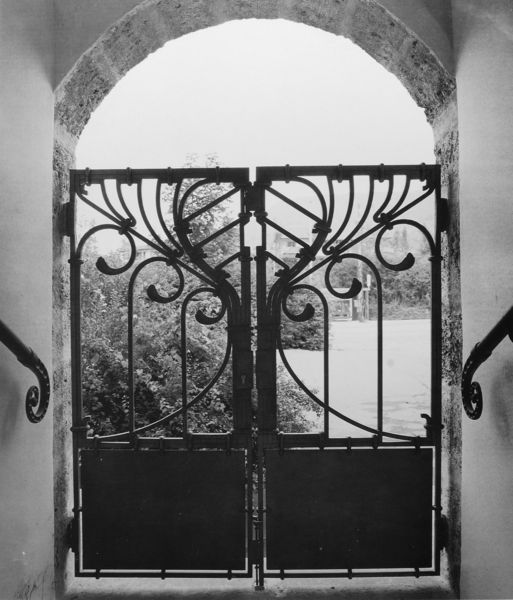
Titel: Pfullinger Hallen (Detail: Tor)
Künstler: Theodor Fischer
Standort: Pfullingen
Institution: Pfullinger Hallen
Schlagwörter: baum, flügel, himmel, laub, weiß, bäume, fluss, landschaft, blumen, geschwungen, hell, licht, schwarz, strasse, tür, ausblick, blick, gebäude, gras, haus, park, rasen, schloss, weg, ornament, wand, architektur, stein, steine, türbogen, feld, strauch, busch, büsche, gebüsch, gitter, kontrast, garten, ranken, bogen, mauer, hof, türe, platz, rundbogen, treppe, jugendstil, symmetrie, floral, ornamente, metall, türflügel, geländer, bronze, geschlossen, tor, foto, fotografie, rechtecke, eingang, eisen, gusseisen, schmiedeeisen, arkade, gewölbe, durchblick, torbogen, mauerwerk, schwarz-weiss, gebogen, angel, organisch, halbrund, portal, villa, stäbe, gusseisern, treppengeländer, ausgang, herz, filigran, guss, design, herzform, blech, geschmiedet, durchbrochen, metal, sezession, art noveau, verschlossen, schmiedeeisern, treppenaufgang, dreiteilung, theodor fischer, gartentor, schmiede, handlauf, büsch, riegel, schmiedearbeit, krümme, eisentor, torweg, mauerbogen, symmettrie, or, schmiedeeisernes tor, blci, gelnder, juendstil, #park, gartenhandlauf, hjell, türbigen, plantzen